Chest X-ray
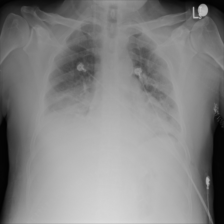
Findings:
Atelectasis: negative
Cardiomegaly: negative
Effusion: negative
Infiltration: negative
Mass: negative
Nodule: negative
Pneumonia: negative
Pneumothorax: negative
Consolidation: positive
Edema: negative
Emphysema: negative
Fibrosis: negative
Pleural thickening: negative
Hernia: negative